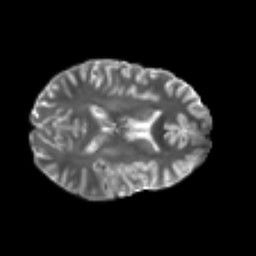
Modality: T2w
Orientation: axial
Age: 20
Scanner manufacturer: philips
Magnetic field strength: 3 T
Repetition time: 8.6 s
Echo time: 0.127 s